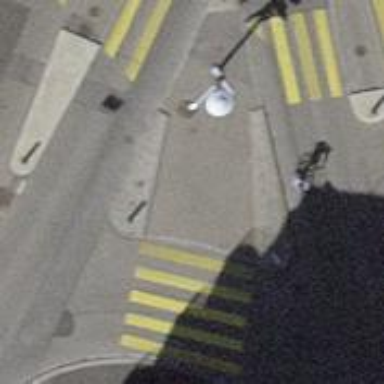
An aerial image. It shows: Paved footway on traffic island.